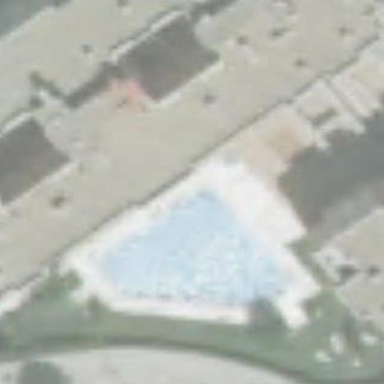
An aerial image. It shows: Swimming pool located in leisure land.